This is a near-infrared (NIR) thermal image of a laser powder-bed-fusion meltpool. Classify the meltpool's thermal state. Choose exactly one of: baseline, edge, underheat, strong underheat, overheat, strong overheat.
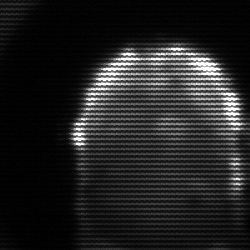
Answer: baseline